Question: I want to creat an UITableView which each cell (UITableCell) in this table can be moved left or moved right (System will be notified when user touchs down the cell and moves finger to left or right). Anybody can tell me how can i do it :) Thanks :)
I want to build a Table which each TableCell in it become a menu likes image bellow when user touch up TableCell and move finger to left or right!

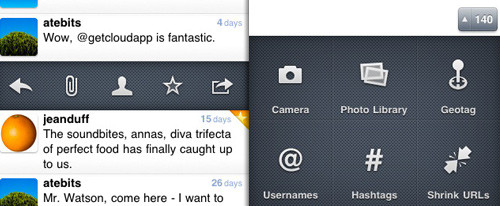
Answer: I would this is done by watching for the touch events, being the first responder and monitor all touch events before you send them further to the UITableView under.
I think there is a source code from Apple that shows this.. think it's called Gestures or TableView Gestures... do a search on the Apple site.
Also, do read on the UIGestureRecognizer docs from the SDK. These can be attached to a certain view, I read.
Good luck, let us know if you're successful.